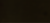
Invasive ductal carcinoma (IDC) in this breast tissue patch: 0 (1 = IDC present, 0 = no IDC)